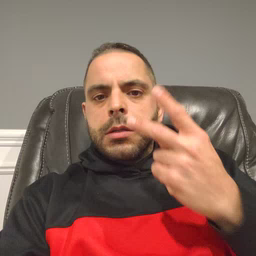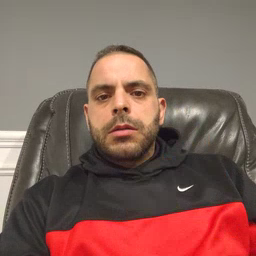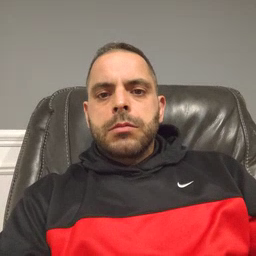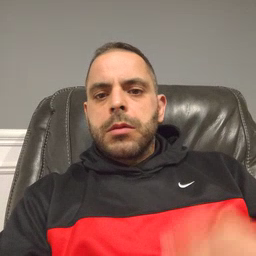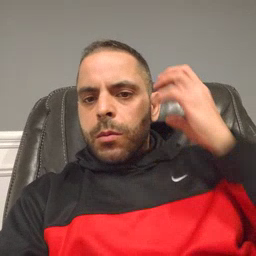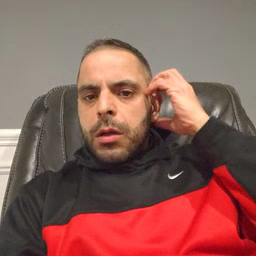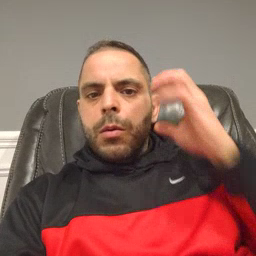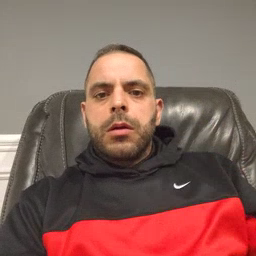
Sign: radio